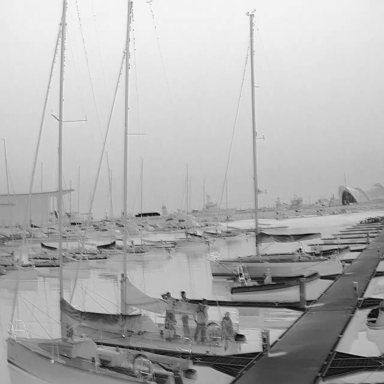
There are eight sailboats in the infrared image.